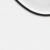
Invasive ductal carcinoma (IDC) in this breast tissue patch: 0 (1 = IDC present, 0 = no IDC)